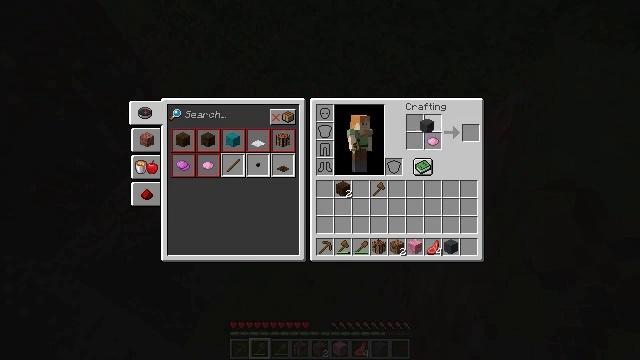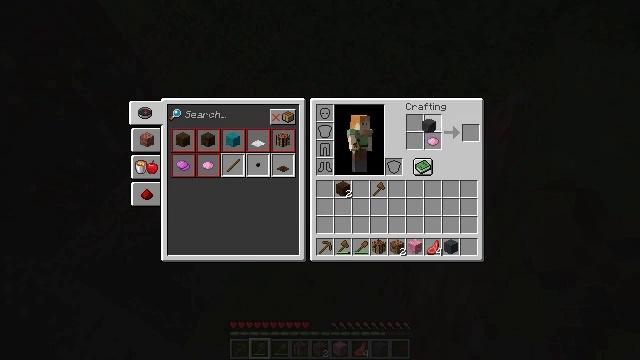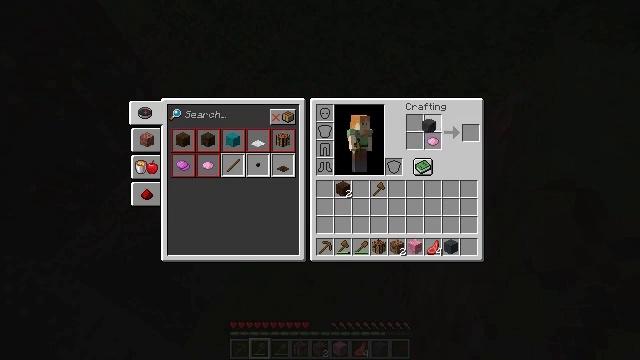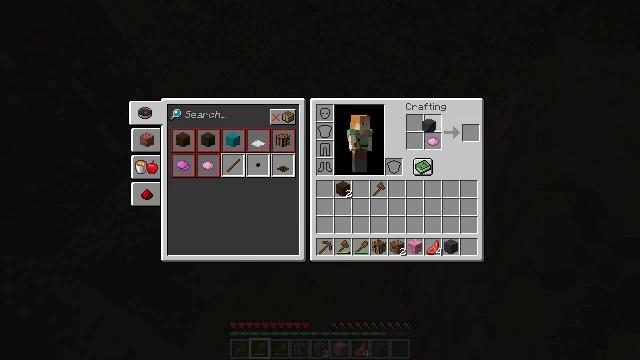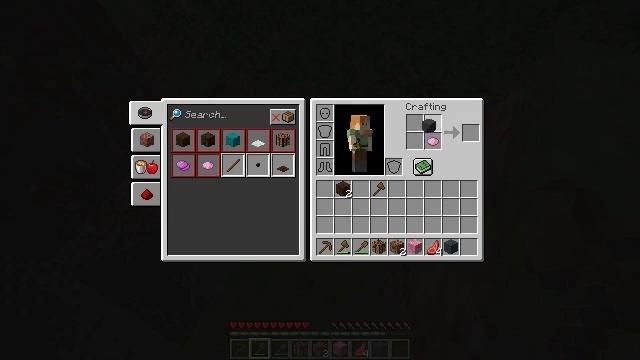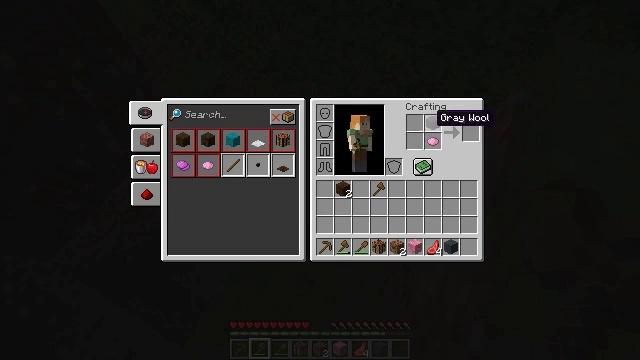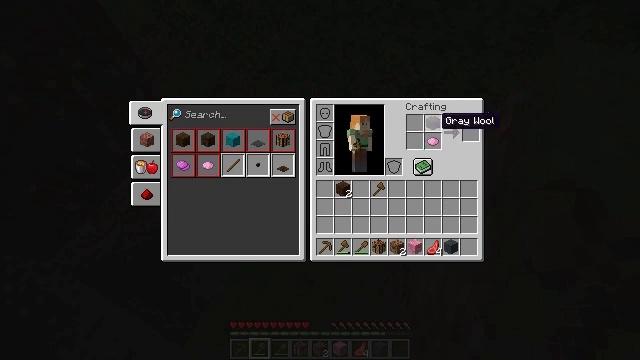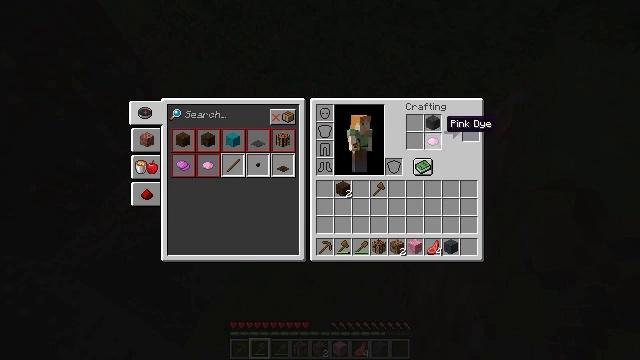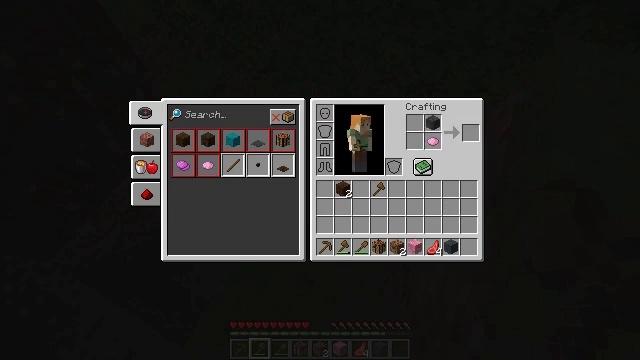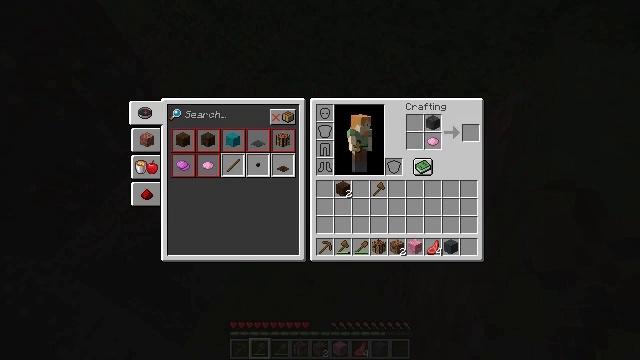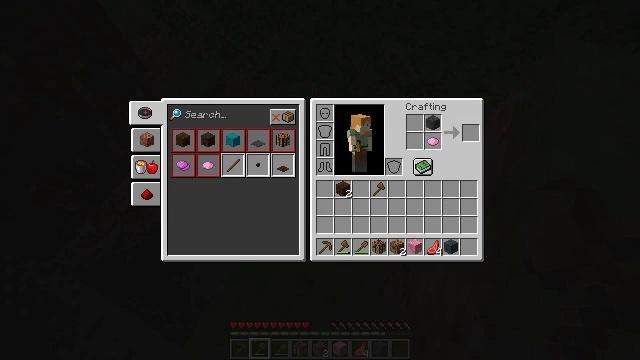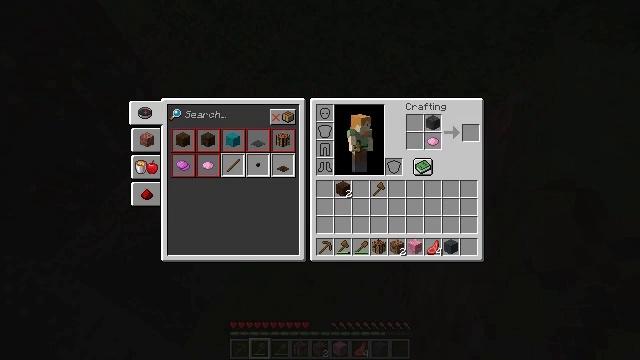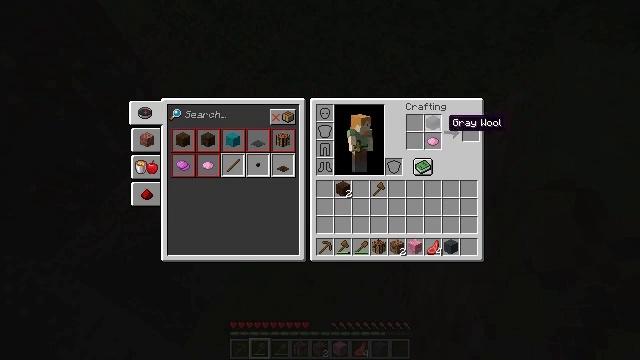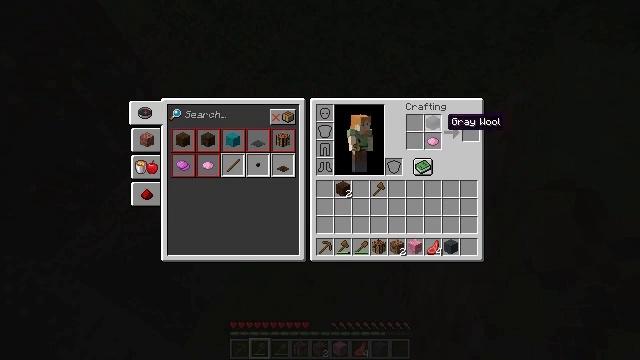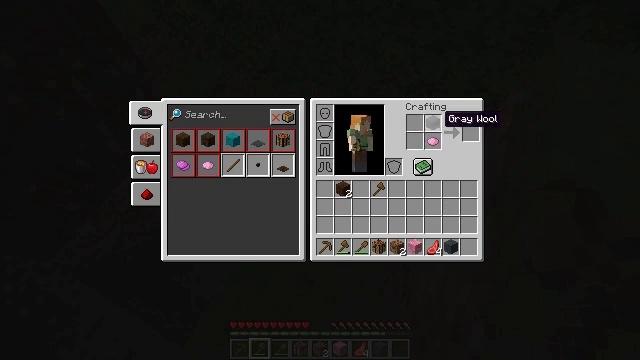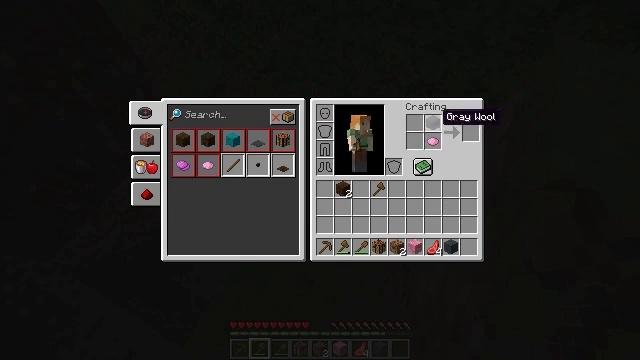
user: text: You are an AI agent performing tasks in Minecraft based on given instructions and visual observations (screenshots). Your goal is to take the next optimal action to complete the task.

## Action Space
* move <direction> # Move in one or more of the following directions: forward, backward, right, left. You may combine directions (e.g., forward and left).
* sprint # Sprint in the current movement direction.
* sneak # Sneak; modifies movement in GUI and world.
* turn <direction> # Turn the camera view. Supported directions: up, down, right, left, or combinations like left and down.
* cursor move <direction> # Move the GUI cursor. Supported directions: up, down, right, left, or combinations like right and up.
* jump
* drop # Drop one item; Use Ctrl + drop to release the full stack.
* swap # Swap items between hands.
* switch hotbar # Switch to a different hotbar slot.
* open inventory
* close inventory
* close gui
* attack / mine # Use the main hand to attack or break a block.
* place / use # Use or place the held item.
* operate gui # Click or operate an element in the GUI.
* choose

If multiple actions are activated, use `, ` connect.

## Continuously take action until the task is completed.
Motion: motion action
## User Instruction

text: Harvest the peony for decoration.
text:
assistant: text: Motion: no_op
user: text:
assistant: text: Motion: operate gui
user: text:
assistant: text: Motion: operate gui
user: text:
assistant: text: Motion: operate gui
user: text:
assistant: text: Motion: no_op
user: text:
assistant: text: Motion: no_op
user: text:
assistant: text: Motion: no_op
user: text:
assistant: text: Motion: no_op
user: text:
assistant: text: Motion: no_op
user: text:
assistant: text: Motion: no_op
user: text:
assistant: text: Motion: no_op
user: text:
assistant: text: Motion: no_op
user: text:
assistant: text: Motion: no_op
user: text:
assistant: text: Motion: no_op
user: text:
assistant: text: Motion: no_op
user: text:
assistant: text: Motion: operate gui
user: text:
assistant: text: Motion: operate gui
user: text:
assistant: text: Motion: operate gui
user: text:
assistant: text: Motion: cursor move down
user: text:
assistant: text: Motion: no_op
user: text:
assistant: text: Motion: no_op
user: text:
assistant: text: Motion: cursor move down
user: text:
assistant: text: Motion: cursor move down
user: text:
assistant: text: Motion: cursor move down
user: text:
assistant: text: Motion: no_op
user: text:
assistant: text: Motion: operate gui
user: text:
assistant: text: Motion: operate gui
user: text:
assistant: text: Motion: operate gui
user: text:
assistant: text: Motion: no_op
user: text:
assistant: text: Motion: cursor move up